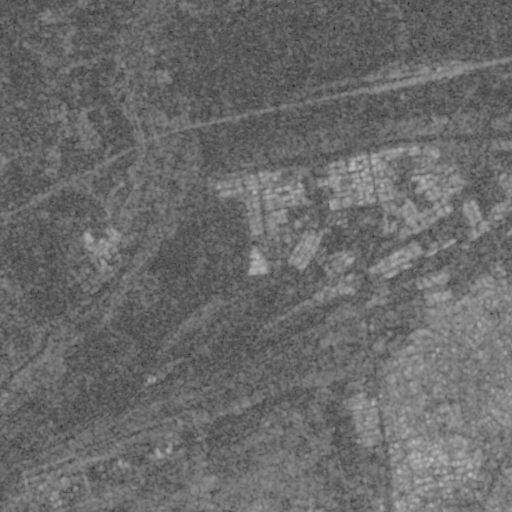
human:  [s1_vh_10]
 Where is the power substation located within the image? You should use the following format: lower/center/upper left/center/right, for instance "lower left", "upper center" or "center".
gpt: The power substation is located in the upper right of the image.
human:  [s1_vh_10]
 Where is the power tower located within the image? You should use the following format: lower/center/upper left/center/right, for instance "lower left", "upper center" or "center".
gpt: The power tower is located in the upper of the image.
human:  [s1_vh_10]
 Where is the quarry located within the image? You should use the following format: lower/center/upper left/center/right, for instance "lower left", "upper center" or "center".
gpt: There is no quarry in the image.

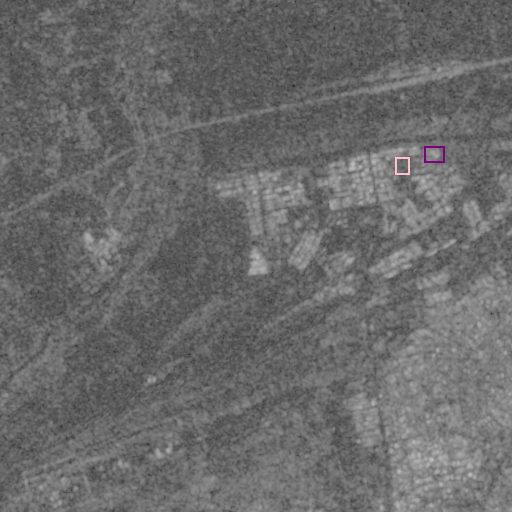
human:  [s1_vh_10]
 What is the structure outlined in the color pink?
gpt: The structure outlined in pink is a park.
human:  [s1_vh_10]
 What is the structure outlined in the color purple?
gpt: The structure outlined in purple is a power substation.
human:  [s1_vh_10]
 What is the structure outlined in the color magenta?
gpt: There is no magenta outline.